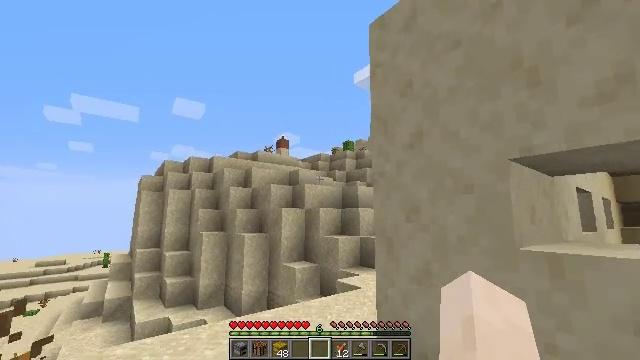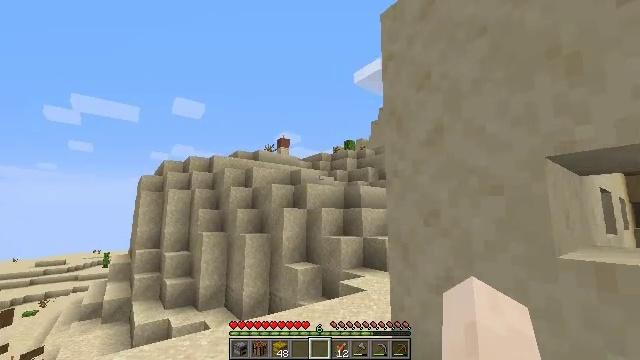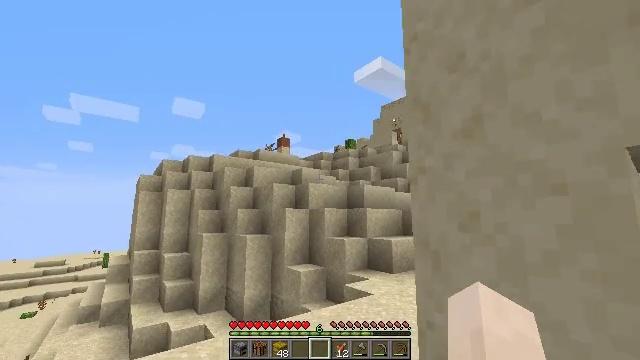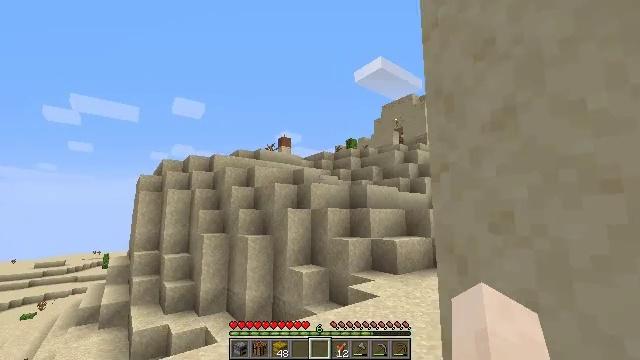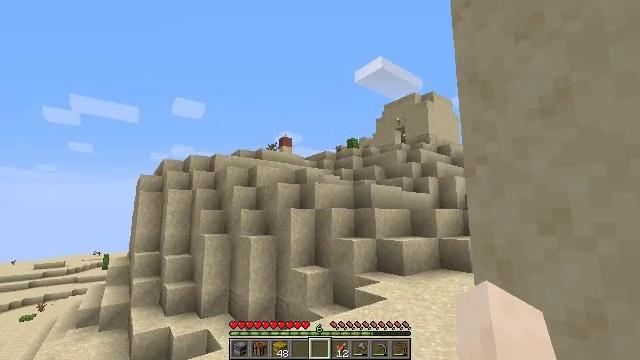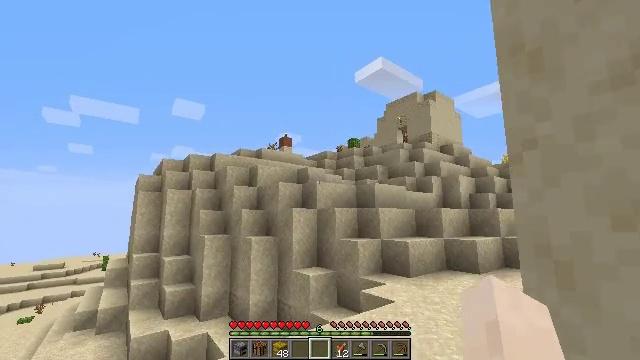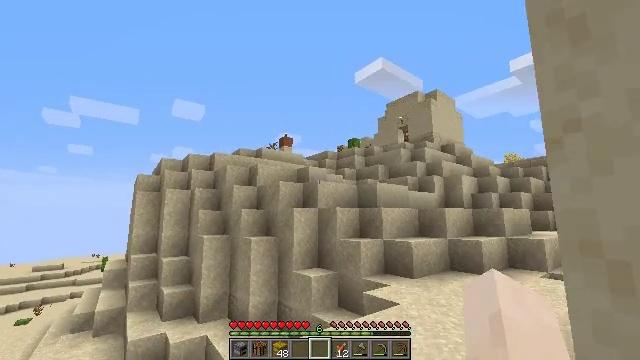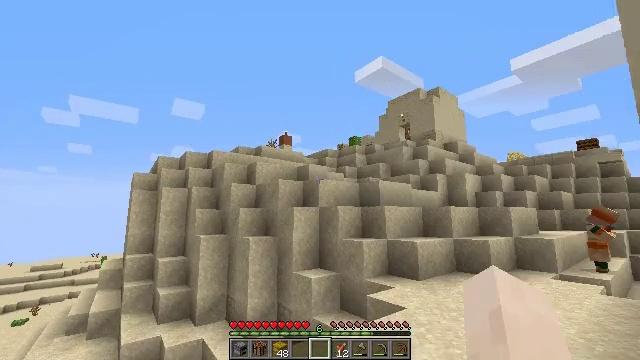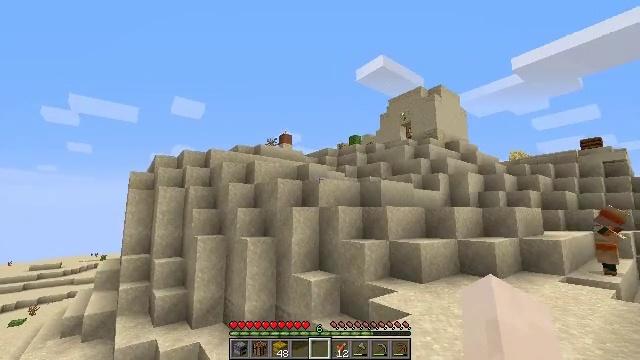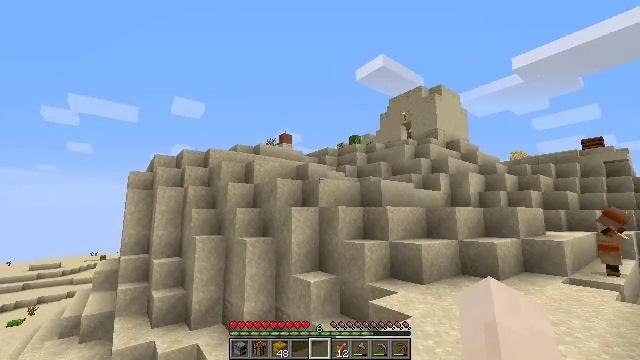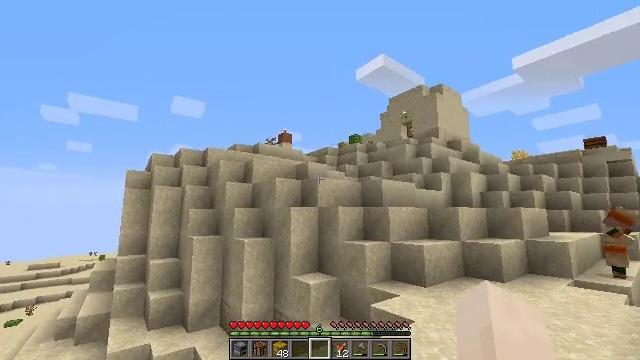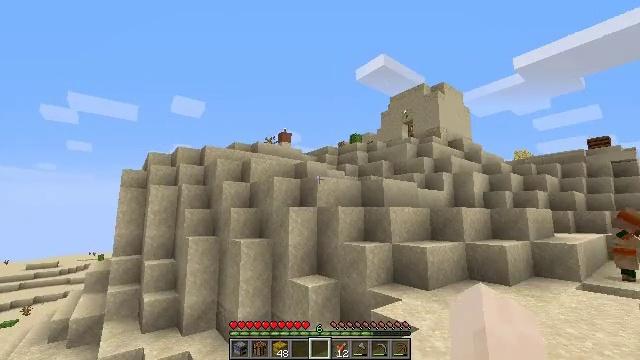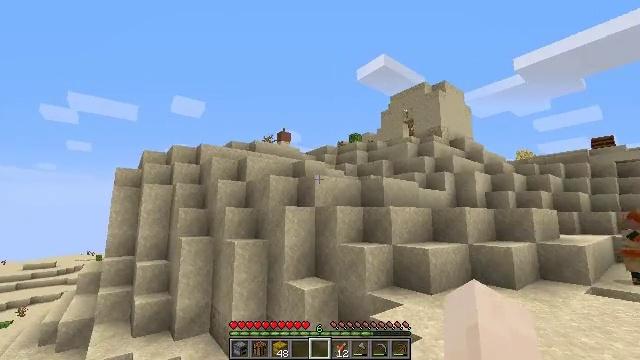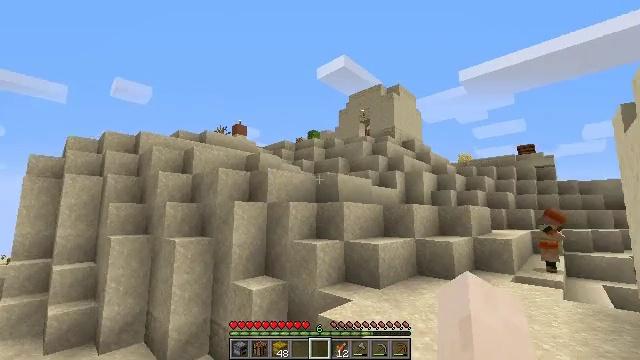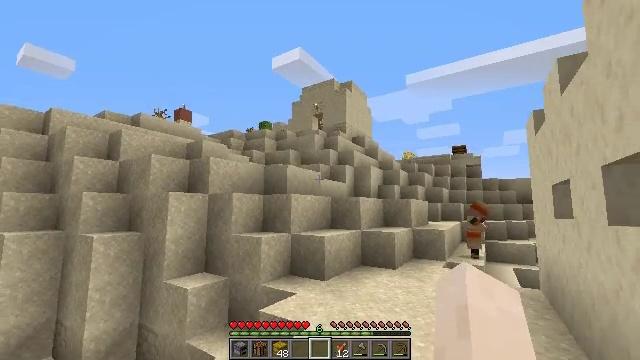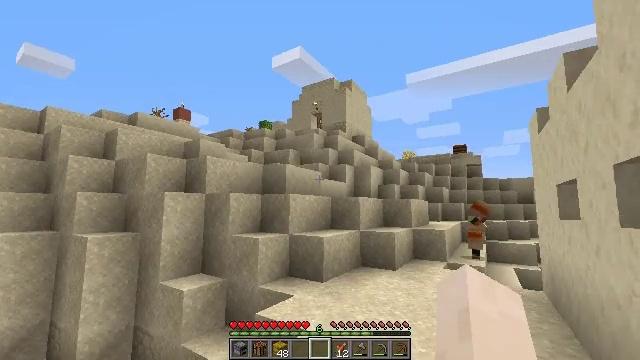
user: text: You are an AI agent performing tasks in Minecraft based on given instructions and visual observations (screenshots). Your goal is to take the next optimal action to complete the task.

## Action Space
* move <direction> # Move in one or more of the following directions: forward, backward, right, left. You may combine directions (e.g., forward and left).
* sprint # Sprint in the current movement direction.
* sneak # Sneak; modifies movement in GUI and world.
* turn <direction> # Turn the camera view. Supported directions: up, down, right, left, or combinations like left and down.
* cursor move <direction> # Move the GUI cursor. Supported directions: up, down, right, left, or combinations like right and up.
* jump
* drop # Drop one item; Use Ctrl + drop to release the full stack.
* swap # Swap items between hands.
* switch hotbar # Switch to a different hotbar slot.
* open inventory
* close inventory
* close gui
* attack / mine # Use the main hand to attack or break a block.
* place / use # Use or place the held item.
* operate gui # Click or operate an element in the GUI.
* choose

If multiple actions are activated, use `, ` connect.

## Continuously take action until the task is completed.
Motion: motion action
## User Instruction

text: Break the cyan bed to collect it.
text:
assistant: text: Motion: move forward
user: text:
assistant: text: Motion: move forward and move left
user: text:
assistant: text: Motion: move forward and move left
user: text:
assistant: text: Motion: move forward
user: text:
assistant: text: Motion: move forward
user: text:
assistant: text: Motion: move forward
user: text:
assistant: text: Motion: move forward
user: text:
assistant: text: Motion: move forward
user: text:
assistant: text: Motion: move forward
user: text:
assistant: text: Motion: move forward
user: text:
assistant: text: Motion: move forward
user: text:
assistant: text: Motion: move forward and move right
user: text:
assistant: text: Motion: move forward and move right, turn right
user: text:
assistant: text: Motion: move forward and move right, turn right and down
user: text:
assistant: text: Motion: move forward
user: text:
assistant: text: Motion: move forward
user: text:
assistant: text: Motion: move forward
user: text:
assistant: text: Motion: move forward
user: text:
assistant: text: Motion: move forward
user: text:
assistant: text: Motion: move forward
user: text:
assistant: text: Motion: move forward
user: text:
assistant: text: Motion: move forward
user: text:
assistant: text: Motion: move forward
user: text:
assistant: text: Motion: move forward and move right
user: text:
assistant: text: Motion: move forward and move right
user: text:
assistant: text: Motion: move forward
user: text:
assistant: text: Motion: move forward
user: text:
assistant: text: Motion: move forward
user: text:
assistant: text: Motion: move forward
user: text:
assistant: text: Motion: move forward